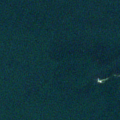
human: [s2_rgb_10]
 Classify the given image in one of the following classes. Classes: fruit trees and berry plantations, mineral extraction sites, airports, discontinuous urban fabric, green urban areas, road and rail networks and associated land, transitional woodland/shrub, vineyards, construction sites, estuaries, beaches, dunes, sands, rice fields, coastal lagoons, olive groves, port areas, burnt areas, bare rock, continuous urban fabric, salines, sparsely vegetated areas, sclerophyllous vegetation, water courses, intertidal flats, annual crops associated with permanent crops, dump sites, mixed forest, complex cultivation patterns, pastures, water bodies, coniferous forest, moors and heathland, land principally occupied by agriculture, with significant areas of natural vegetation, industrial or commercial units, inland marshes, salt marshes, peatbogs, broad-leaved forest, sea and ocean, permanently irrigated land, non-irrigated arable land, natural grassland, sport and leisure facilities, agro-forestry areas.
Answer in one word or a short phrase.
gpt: sea and ocean